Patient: sex F, age 63
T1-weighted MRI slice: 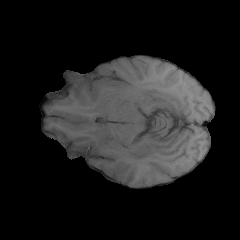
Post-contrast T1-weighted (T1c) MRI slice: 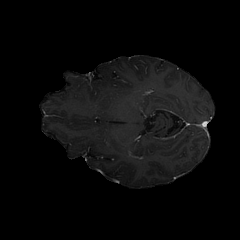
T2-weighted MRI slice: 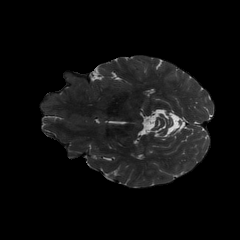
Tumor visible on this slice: no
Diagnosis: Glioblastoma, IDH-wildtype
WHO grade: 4